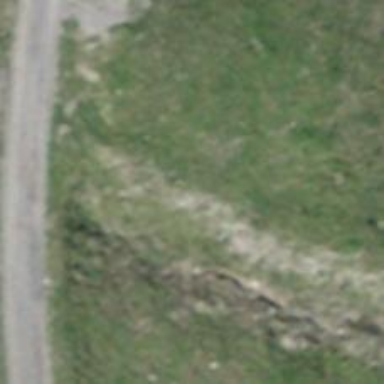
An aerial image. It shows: Culvert tunnel.